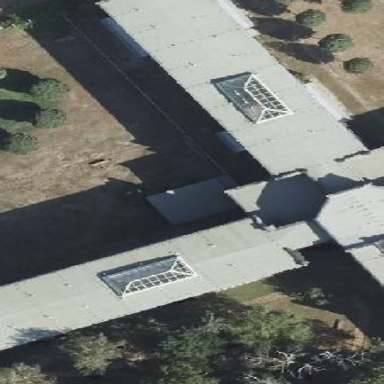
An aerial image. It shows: Building with flat roof.